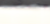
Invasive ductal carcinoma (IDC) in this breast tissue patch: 0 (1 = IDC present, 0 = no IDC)